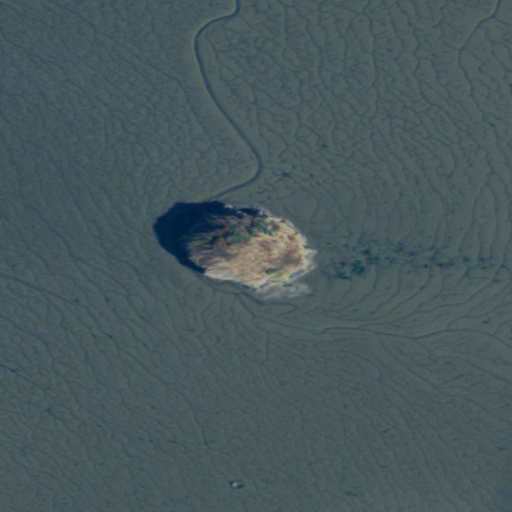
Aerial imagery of island in Washington named Sugarloaf Island containing open water, herbaceous wetlands, and barren land